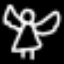
Label: angel